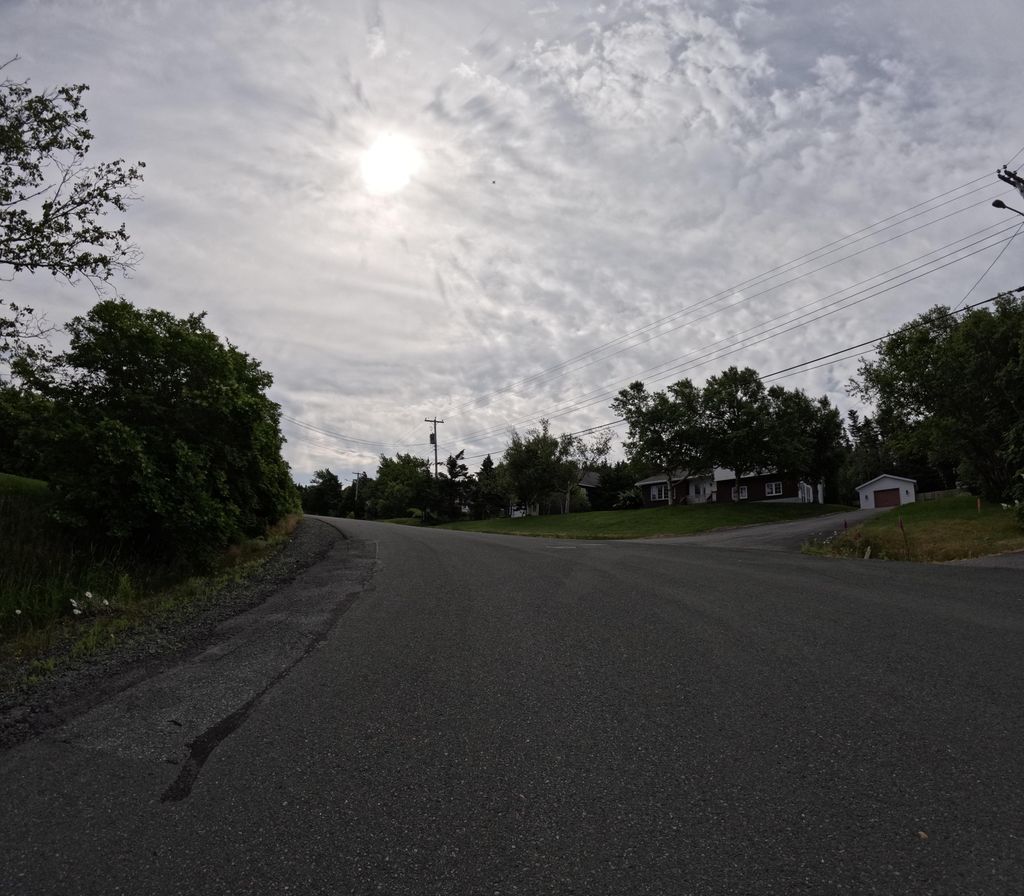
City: st_johns